Interaction volume radius: 5 \u00c5
Interaction volume height: 10 \u00c5
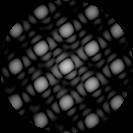
Disorder parameter: 0.06445